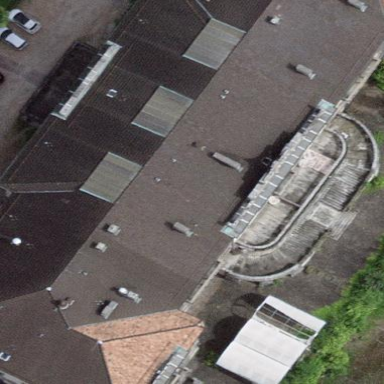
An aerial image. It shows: Hotel with hipped roof shape.